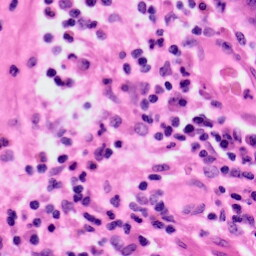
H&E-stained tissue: Colon